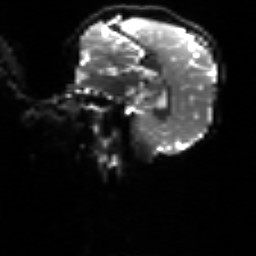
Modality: sbref
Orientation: sagittal
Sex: female
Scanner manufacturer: siemens
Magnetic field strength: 3 T
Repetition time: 5 s
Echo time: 0.071 s